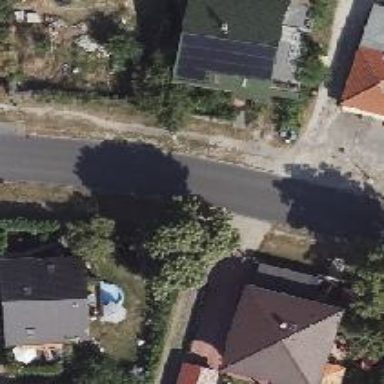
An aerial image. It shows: Left sidewalk along asphalt tertiary road.